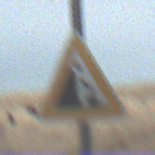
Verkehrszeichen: SteinschlagLinks
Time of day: Midday
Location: Roofed (Beach)
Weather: Overcast
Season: NotSpecified
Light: Natural